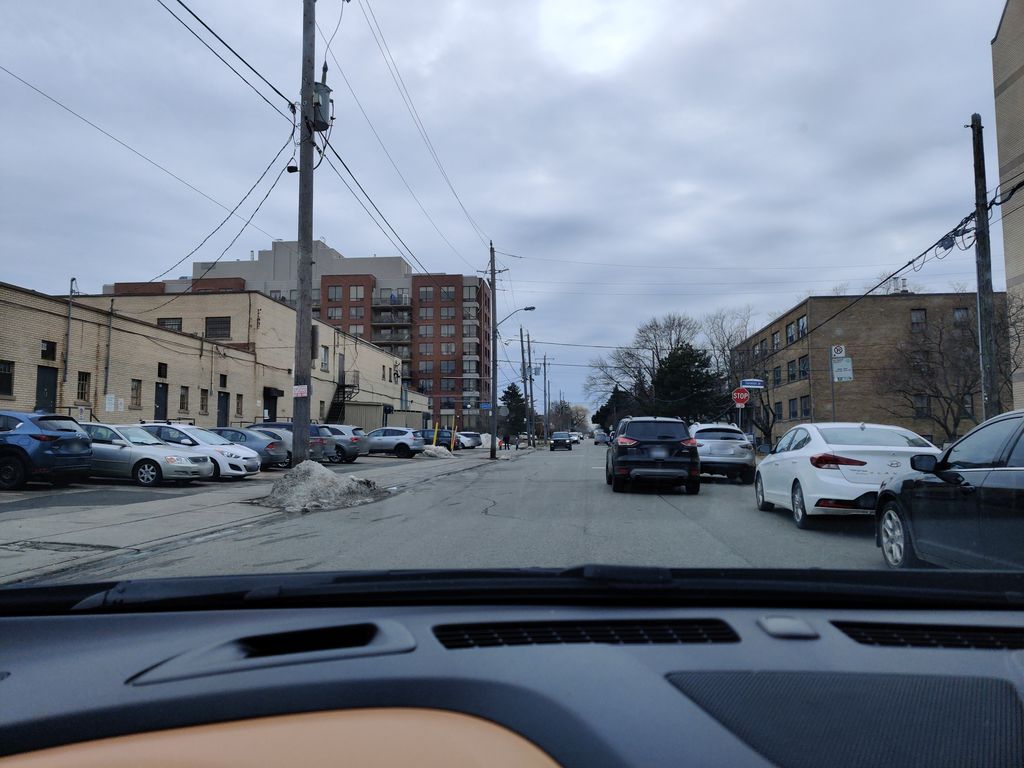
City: toronto